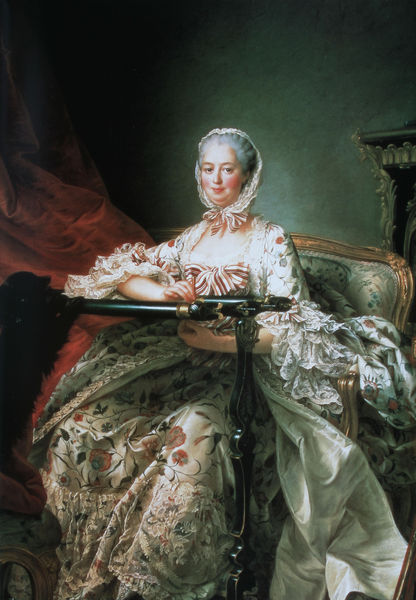
Titel: Madame de Pompadour (Ausschnitt)
Künstler: Francois-Hubert Drouais
Standort: London
Institution: National Gallery
Schlagwörter: dunkel, gemälde, hand, schatten, weiß, grün, sitzen, blumen, frankreich, frau, frisur, grau, haar, hell, holz, kleid, licht, raum, schwarz, stuhl, tisch, zimmer, ölbild, blüten, dame, rot, haube, malerei, muster, ornament, schleife, alt, wand, barock, falten, gesicht, inkarnat, kleidung, rahmen, spitze, tablett, bildnis, hände, innenraum, möbel, portrait, porträt, rückenlehne, vorhang, gold, haare, interieur, pose, sessel, sitzend, stoff, stoffe, nachthemd, saum, schleifen, england, kontrast, rokoko, rosa, schminke, seide, vornehm, arbeit, kamin, perücke, lächeln, wangen, schrank, sofa, kaminsims, haltung, bank, beleuchtung, französisch, chair, curtain, red, white, dress, female, formal, gardine, green, grey, interior, lace, lady, old, polster, room, salon, sitting, table, vorhänge, woman, handarbeit, kopftuch, dekor, floral, bed, flowers, gown, pink, robe, tischchen, gestell, nadel, sticken, couch, rüschen, fein, dekolleté, blumenmuster, malen, mahlzeit, brokat, stift, pult, sims, toilette, karte, fisch, beleuchtet, zeichnen, brief, schreiben, stand, fernrohr, königin, light, innenfutter, gestickt, silbergrau, drawing, scarf, weben, desk, writing, smile, kandelaber, tuche, präsentieren, webstuhl, stickerin, mantle, komplementärkontrast, pencil, büffet, pompadour, gebauscht, boucher, graues haar, fülle, work, stickrahmen, rotbäckchen, nähmaschine, rich, fashion, kreuzstich, fleischig, rotwangig, mantel, elaborate, belichtet, veil, blumenkleid, chaiselounge, repräsentieren, wallender rock, mätresse, queen, rosy, white dress, grey hair, grande parure, rokoko frau, rosa wangen, old lady, tablet, wealth, prorträt, head scarf, mögel, floral print, settee, floral dress